Question: '''
FirebaseClient firebaseClient = new FirebaseClient("Your FireBase Database URL");
var result = await firebaseClient.Child("Node").OnceAsync<RelatedModel>();
'''
How Can i get that NodeId (Same as Image) using this code?

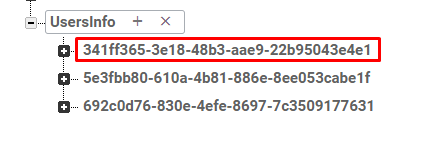
Answer: To get the 'id' try the following:
'''
FirebaseClient firebaseClient = new FirebaseClient("https://node.firebaseio.com/");
var result = await firebaseClient.Child("UsersInfo").OrderByKey().OnceAsync<RelatedModel>();
foreach (var res in results)
{
Console.WriteLine($"{res.Key}");
}
'''
First get an instance of your firebase database, then add a reference to node 'UsersInfo'. Then using 'foreach' you iterate inside 'results' and retrieve the 'id' using 'res.Key'